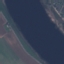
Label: River